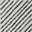
Piece: xx